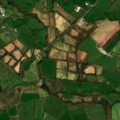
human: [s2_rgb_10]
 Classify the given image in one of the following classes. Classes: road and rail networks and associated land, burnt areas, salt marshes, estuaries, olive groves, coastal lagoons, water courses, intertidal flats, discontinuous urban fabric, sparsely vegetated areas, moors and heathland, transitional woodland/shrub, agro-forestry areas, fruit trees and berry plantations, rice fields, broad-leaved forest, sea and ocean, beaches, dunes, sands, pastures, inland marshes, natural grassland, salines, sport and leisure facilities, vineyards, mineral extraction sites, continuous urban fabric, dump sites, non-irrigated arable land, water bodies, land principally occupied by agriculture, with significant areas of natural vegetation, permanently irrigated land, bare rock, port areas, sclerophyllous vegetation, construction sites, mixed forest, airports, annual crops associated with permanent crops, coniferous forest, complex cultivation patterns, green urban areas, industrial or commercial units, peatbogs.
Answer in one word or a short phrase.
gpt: pastures, land principally occupied by agriculture, with significant areas of natural vegetation